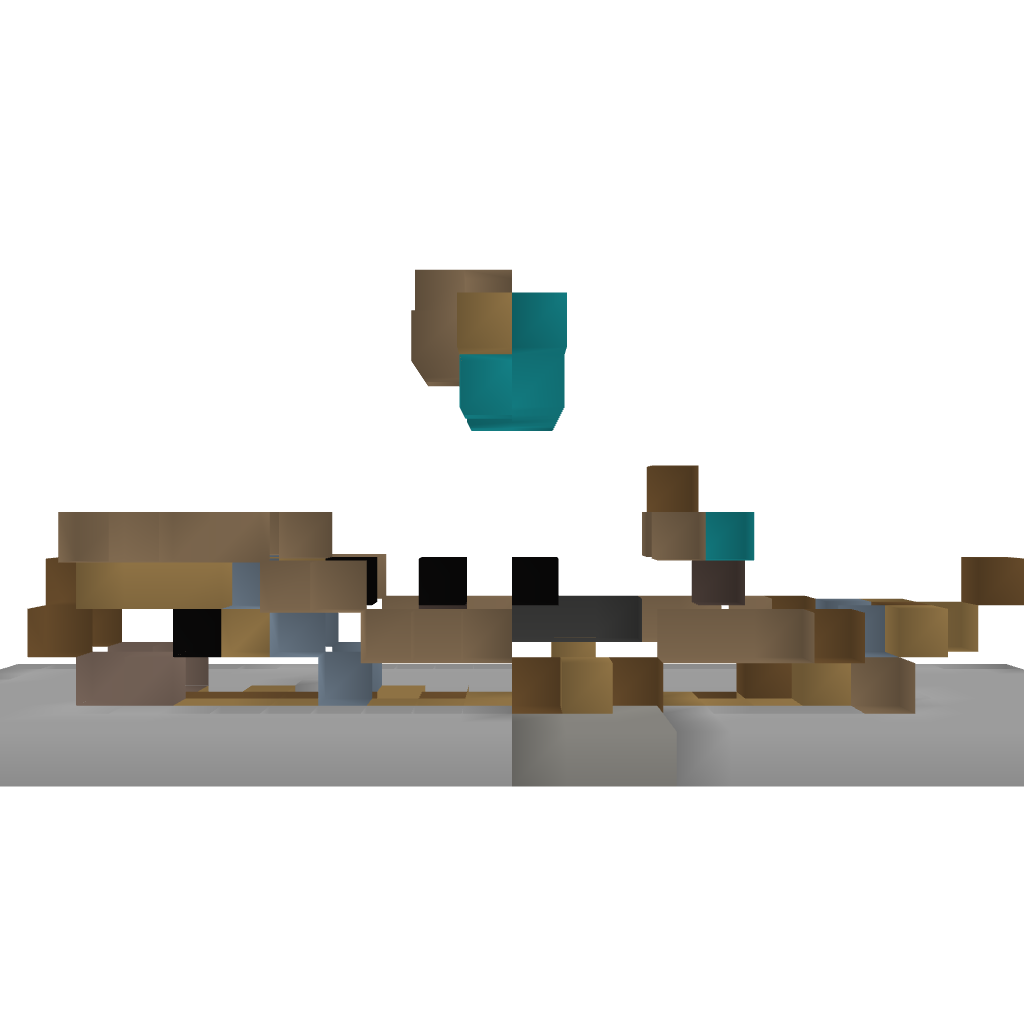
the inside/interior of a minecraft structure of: Small Ship